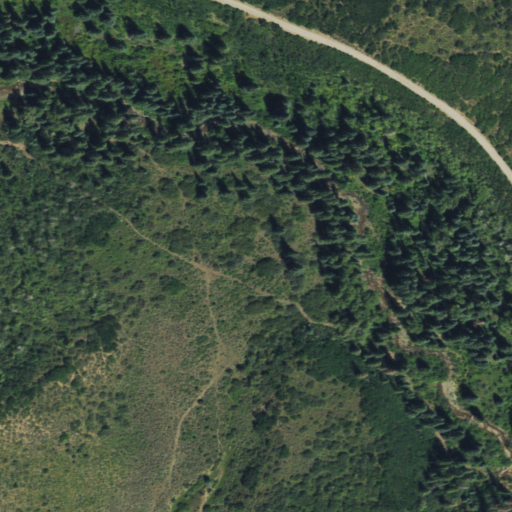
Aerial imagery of valley in Colorado named Groundhog Gulch containing deciduous forest, evergreen forest, shrub, and mixed forest